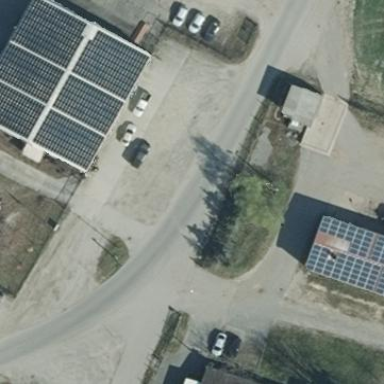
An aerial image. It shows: Small solar photovoltaic panel generator inside building.